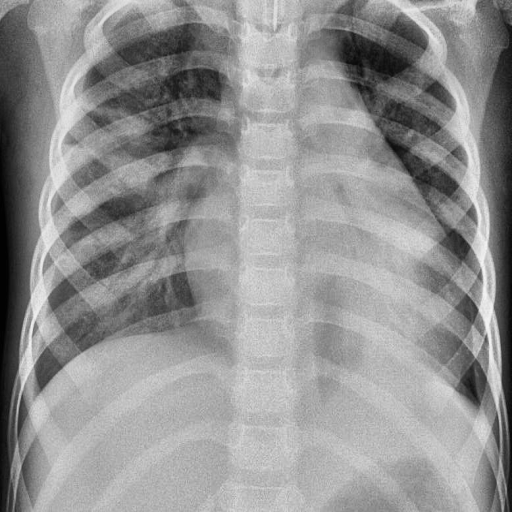
Finding: PNEUMONIA